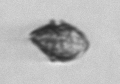
Label: Kryptoperidinium_triquetrum